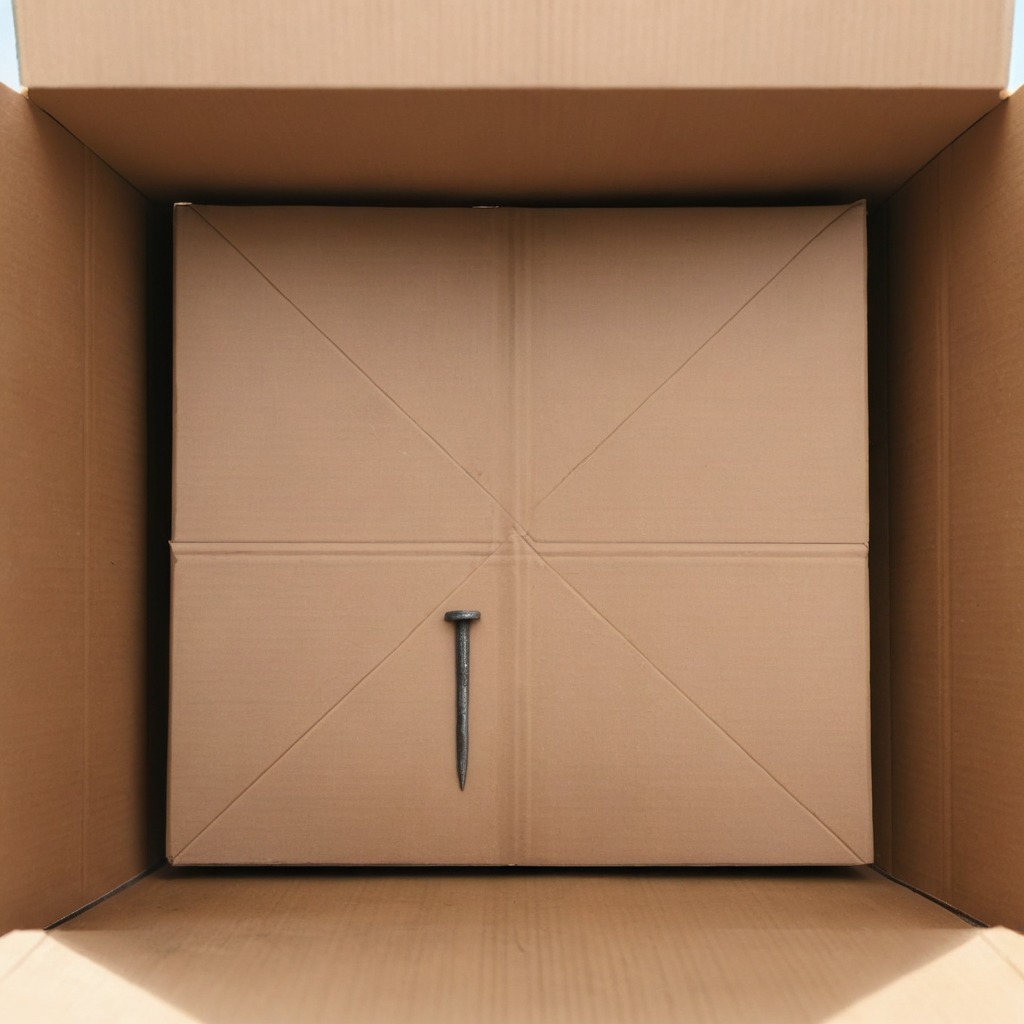
A nail is lying on the cardboard surface.